Question: Resharper auto-completes/hints and verifies file paths when I am in a Razor template and type an image tag's src attribute. However, throughout my ASP.net application I have many methods that take a String that represents a path to a file. Is there any way that I can enable this same verification and auto-completion functionality for those strings?

I am using VS 2013, Resharper 8.1, along with ASP.net MVC, and Web Essentials.
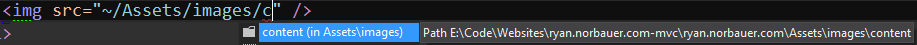
Answer: What you're asking can be solved by applying ReSharper's <URL>
Basically, you need to apply the '<URL>.